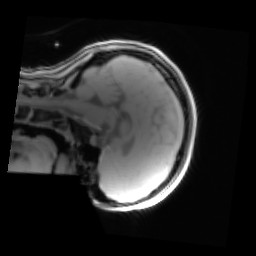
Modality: PDw
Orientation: sagittal
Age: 19
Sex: female
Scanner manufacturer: siemens
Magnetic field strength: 3 T
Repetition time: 0.25 s
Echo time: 0.00103 s